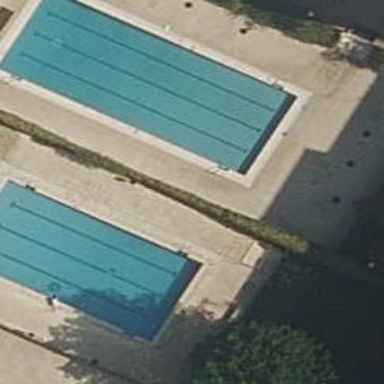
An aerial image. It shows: Swimming pool within leisure land area designed for swimming activities.